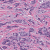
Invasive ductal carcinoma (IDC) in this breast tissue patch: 1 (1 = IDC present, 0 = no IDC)